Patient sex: M
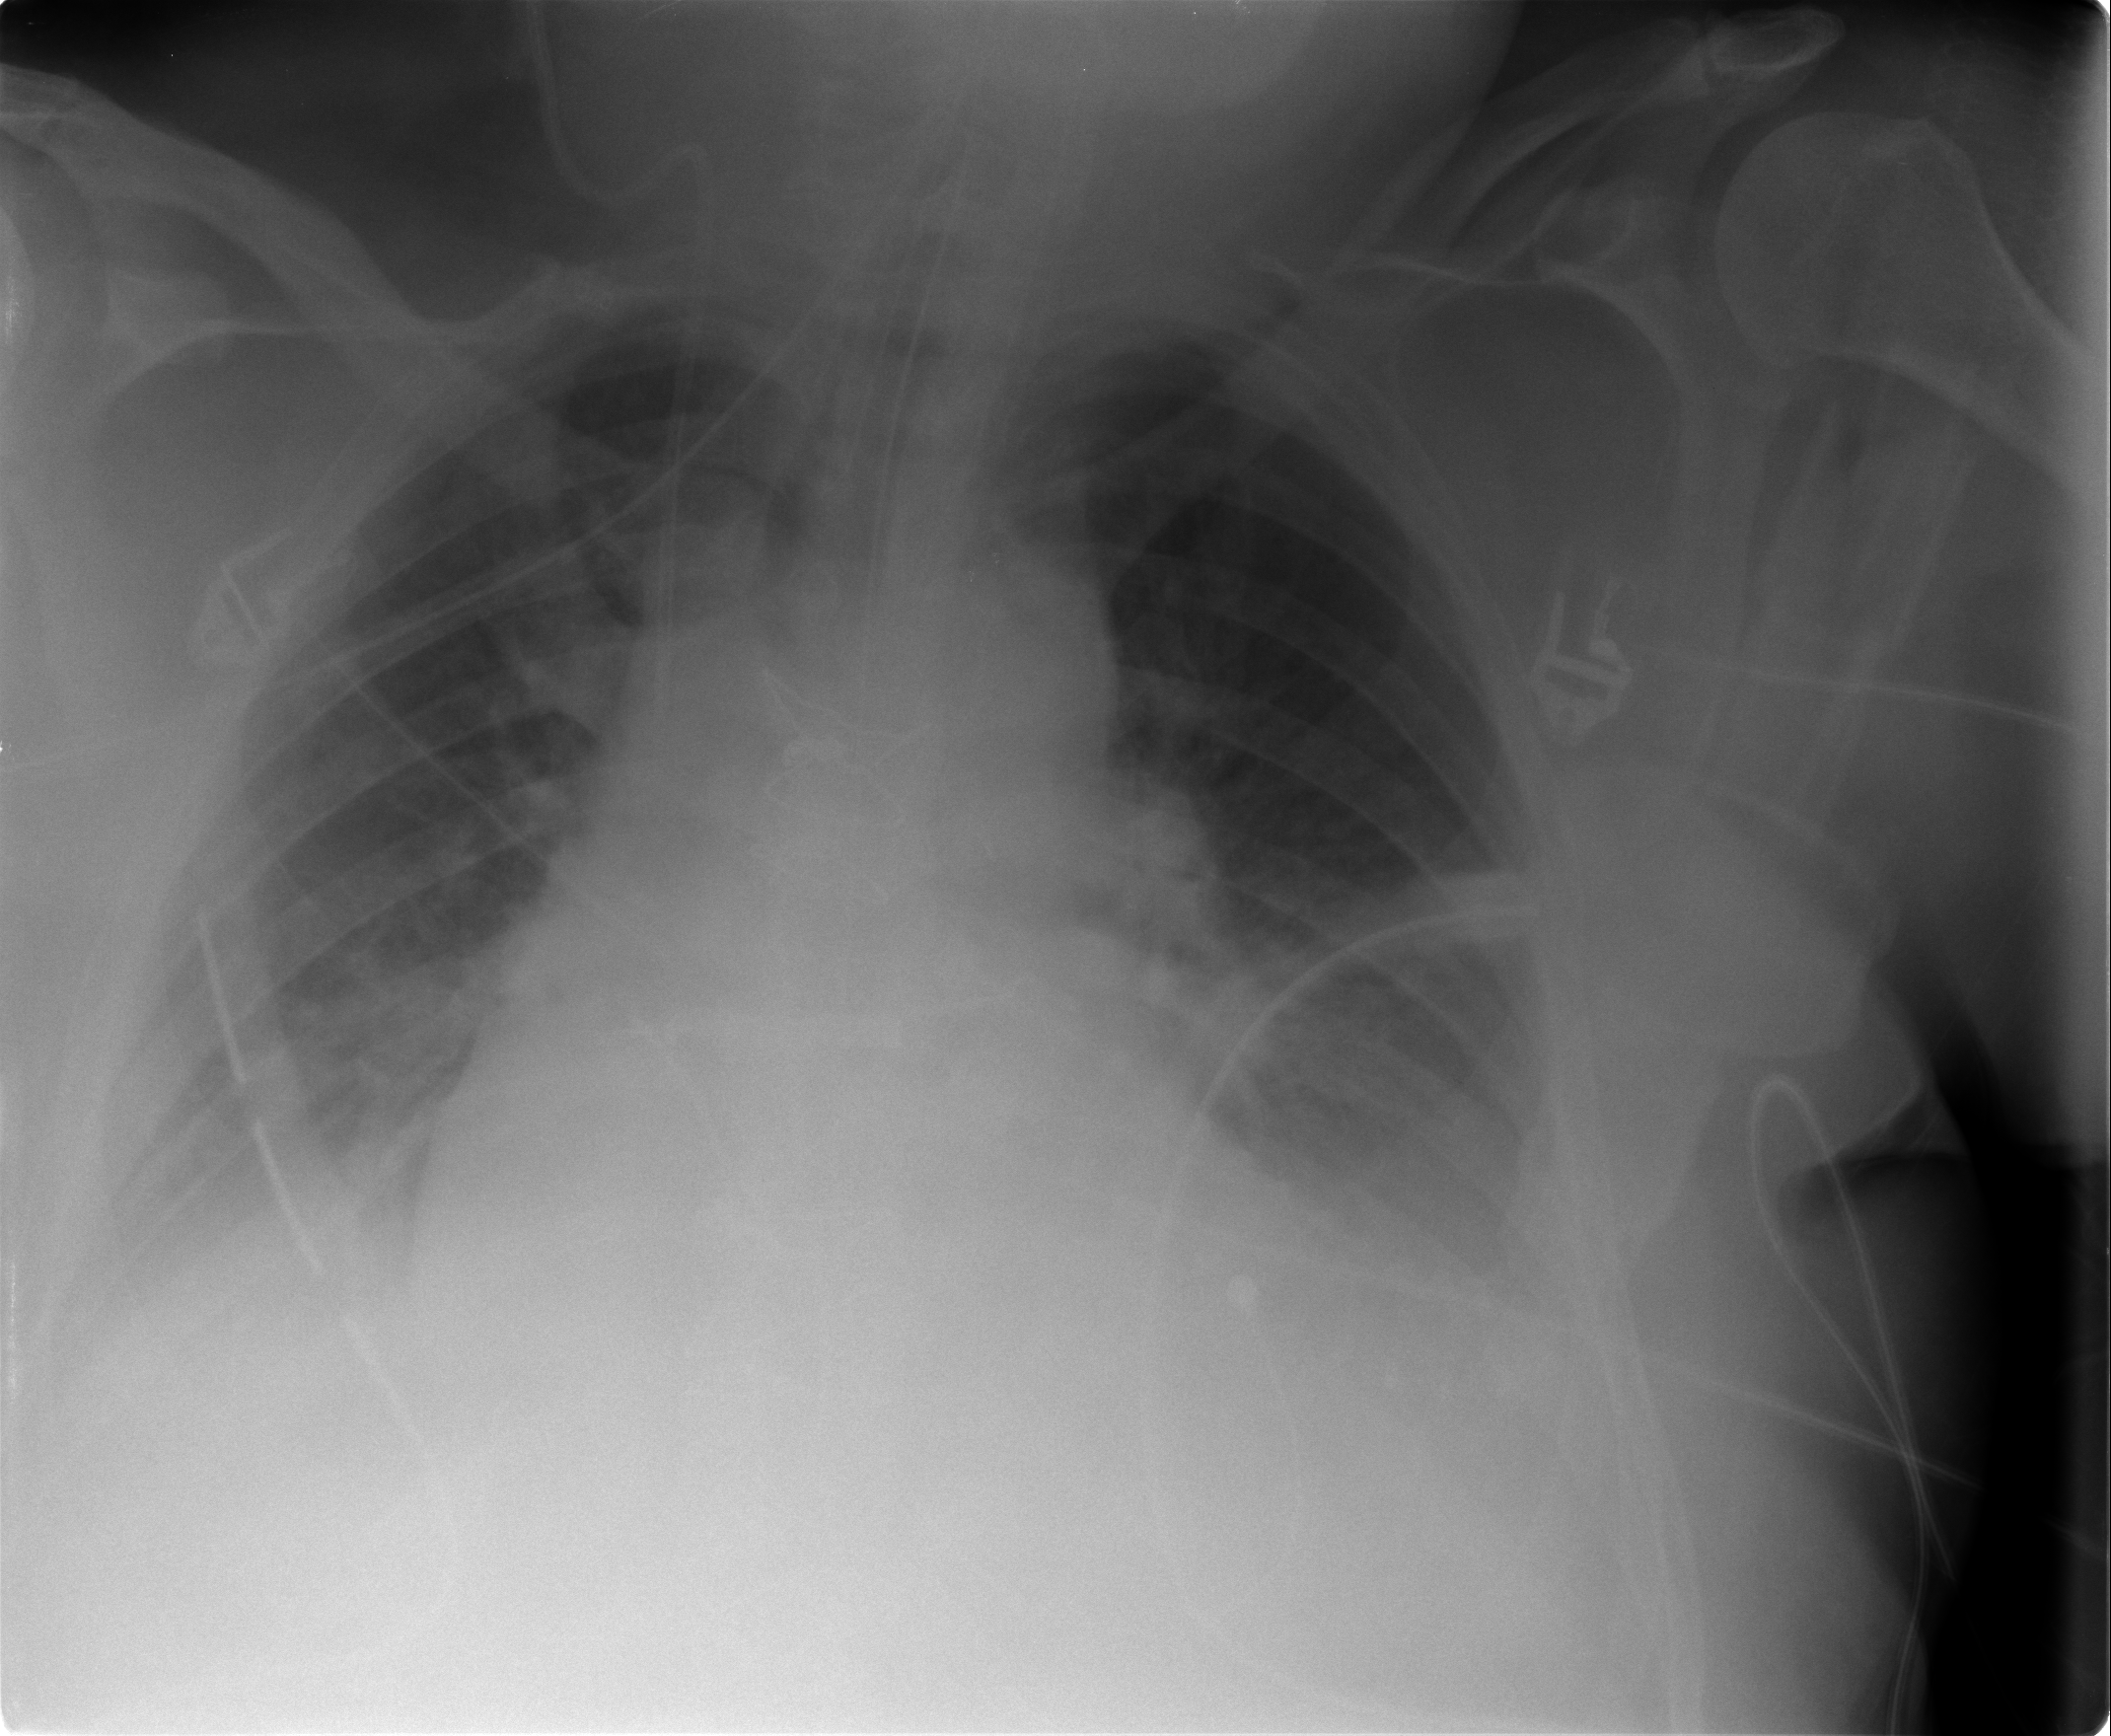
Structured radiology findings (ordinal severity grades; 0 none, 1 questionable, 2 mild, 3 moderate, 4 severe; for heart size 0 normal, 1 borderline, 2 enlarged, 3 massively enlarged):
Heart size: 2
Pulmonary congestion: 0
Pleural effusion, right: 2
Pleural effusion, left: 2
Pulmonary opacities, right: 0
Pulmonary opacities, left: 0
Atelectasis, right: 2
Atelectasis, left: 2